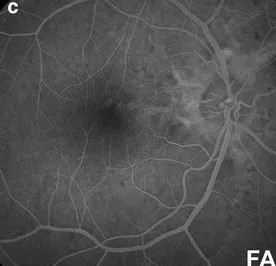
Multimodal imaging findings of angioid streaks at baseline visit. Late-phase fluorescein angiogram (c; FA) shows variable staining of the angioid streaks with no leakage.
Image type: ophthalmic_imaging (ophthalmic_angiography)